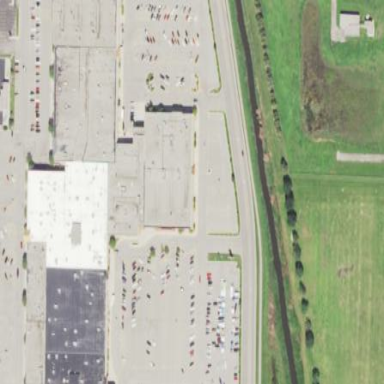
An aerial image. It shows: Retail building which is mall.